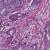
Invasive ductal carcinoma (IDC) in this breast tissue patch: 1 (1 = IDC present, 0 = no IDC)